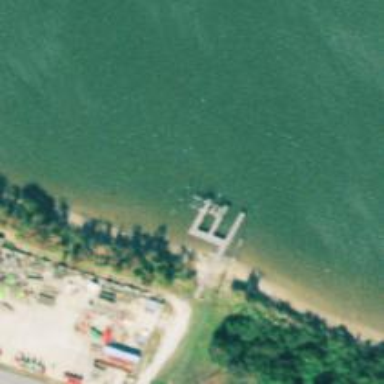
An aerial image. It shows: Man-made pier.